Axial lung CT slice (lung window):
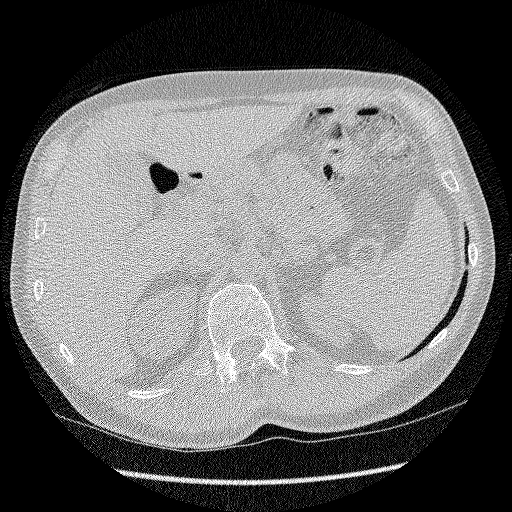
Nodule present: no